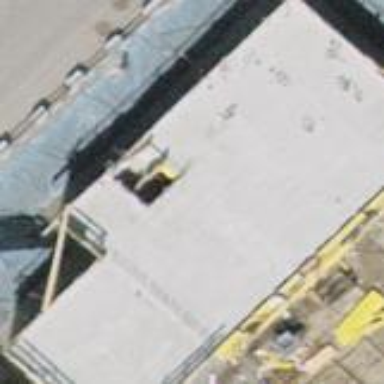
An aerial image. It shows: Building with flat roof.